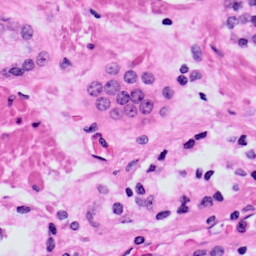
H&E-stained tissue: Prostate